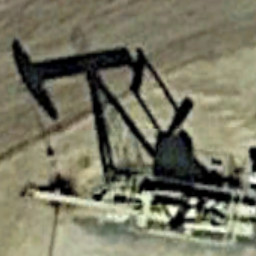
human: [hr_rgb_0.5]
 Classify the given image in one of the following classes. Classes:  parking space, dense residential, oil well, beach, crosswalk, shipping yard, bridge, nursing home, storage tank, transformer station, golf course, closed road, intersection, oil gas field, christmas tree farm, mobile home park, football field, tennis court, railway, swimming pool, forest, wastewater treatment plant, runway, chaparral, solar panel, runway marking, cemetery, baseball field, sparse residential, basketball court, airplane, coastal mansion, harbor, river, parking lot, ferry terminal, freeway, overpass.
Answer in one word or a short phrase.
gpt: oil well